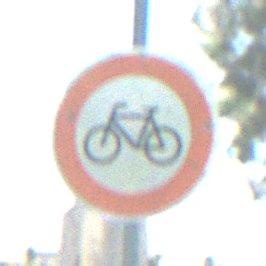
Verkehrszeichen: VerbotRadverkehr
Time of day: Midday
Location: Outdoor (Special)
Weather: PartlyCloudy
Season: NotSpecified
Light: Natural